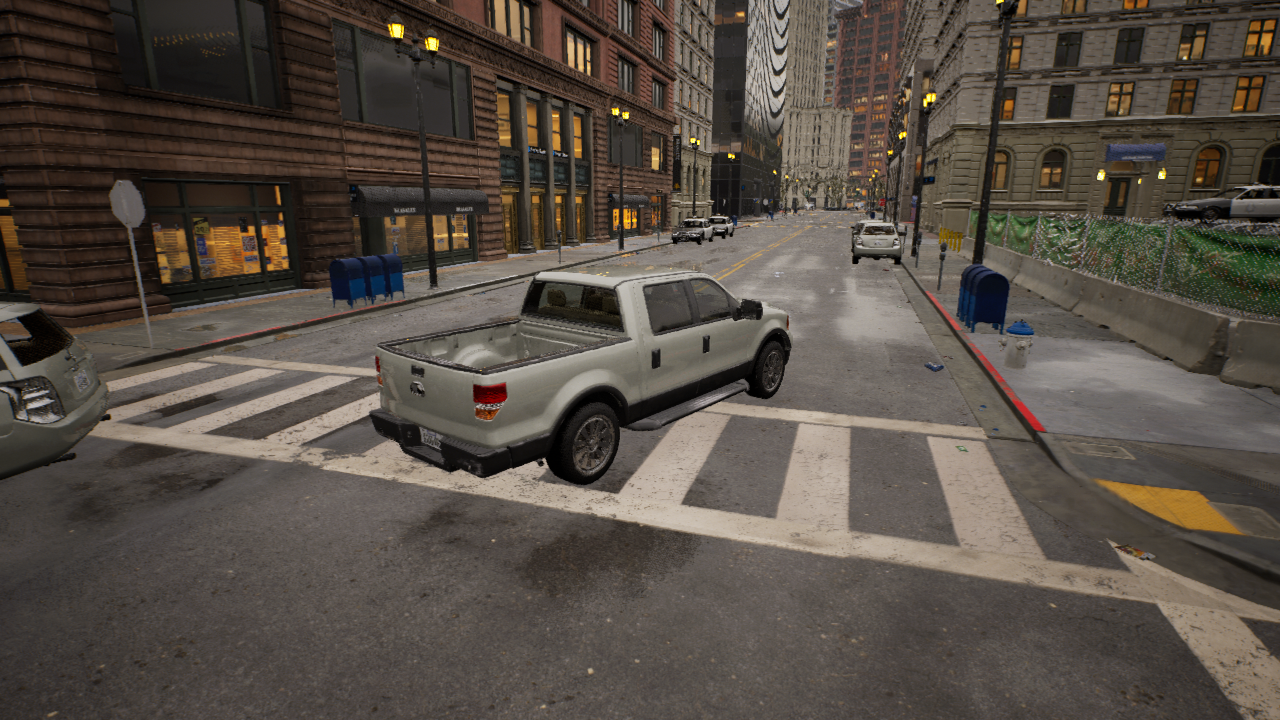
Venue: intersection
Lighting: golden hour
Vehicle rig: pickup